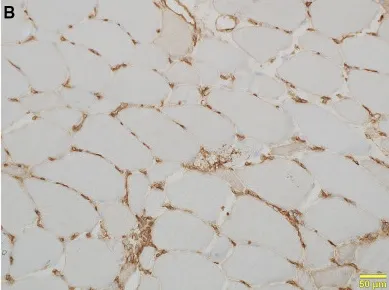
Histological features of right biceps brachii biopsy. (B) Major histocompatibility complex class 1 immunohistochemical staining shows positivity on the sarcolemma of all fibers.
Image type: pathology (immunostaining)